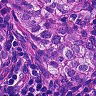
Metastatic tissue present: yes